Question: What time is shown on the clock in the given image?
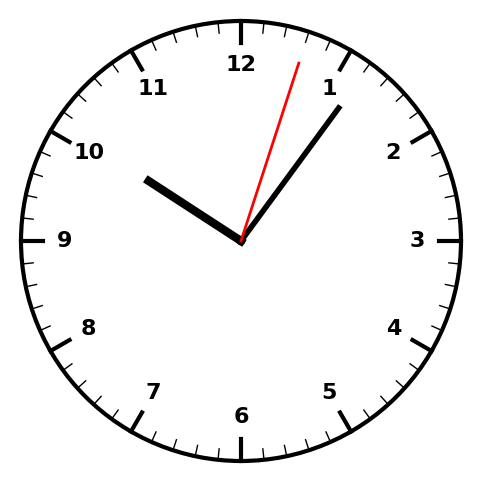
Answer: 10:06:03